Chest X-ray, AP view. Patient: 43 years old, sex M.
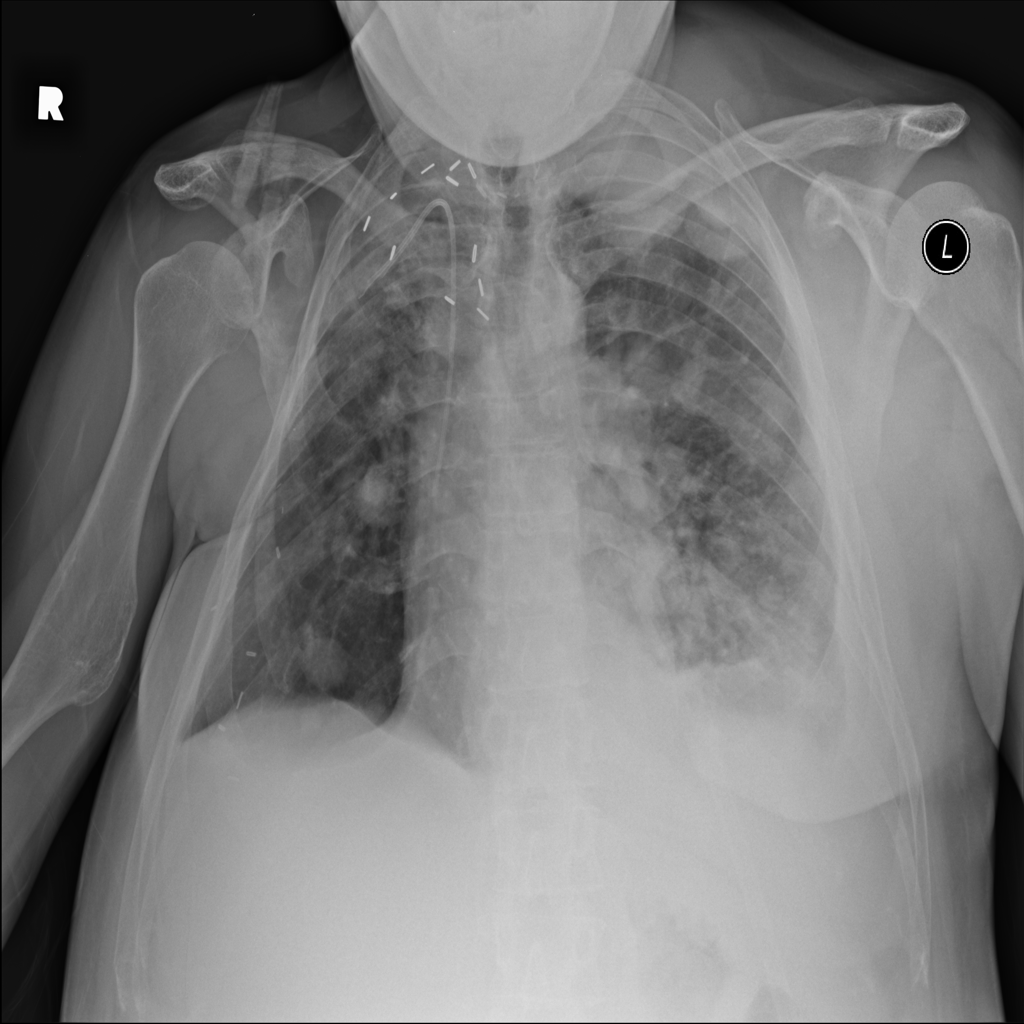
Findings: Mass, Pleural_Thickening